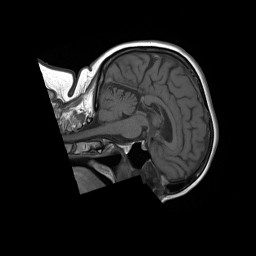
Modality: T1w
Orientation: sagittal
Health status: ill
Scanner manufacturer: siemens
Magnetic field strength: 1.5 T
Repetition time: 0.477 s
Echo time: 0.0082 s